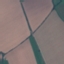
Label: AnnualCrop